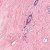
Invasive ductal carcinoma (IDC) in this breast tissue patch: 1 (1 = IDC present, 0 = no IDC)